Question: Where should I call 'NewRelic.Api.Agent.NewRelic.IgnoreApdex()' or 'NewRelic.Api.Agent.NewRelic.IgnoreTransaction()' in my SignalR hubs to prevent long-running persistent connections from overshadowing my application monitoring logs?

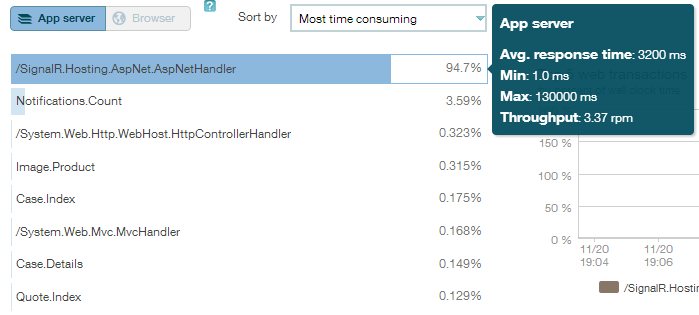
Answer: Oooh, great question and one I hadn't thought about yet myself. I think what you would have to do is write a custom module, since modules execute before all handlers, that detect that the SignalR AspNetHandler handler is the one being requested and, if so, call the NewRelic IgnoreXXX methods at that point.
Just spitballing (e.g. I haven't tested this) that module might look something like this:
'''
public class SignalRNewRelicIgnoreHttpModule : IHttpModule
{
public void Init(HttpApplication context)
{
context.PostMapRequestHandler += (s, a) =>
{
if(HttpContext.Current.Handler is SignalR.Hosting.AspNet.AspNetHandler)
{
NewRelic.Api.Agent.NewRelic.IgnoreTransaction();
}
};
}
public void Dispose()
{
}
}
'''
Then (obviously?) you need to register that module in config like so...
'''
<configuration>
<system.webServer>
<modules>
<add name="SignalRNewRelicIgnoreHttpModule" type="WhateverNamespace.SignalRNewRelicIgnoreHttpModule, WhateverAssemblyName" />
</modules>
</system.webServer>
</configuration>
'''
'''
<configuration>
<system.web>
<httpModules>
<add name="SignalRNewRelicIgnoreHttpModule" type="WhateverNamespace.SignalRNewRelicIgnoreHttpModule, WhateverAssemblyName" />
</httpModules>
</system.web>
</configuration>
'''
---
## UPDATE: 6/25/2013
As warned by @dfowler in the comments, SignalR has since changed its approach to hosting and instead now relies on <URL> to disable tracing for the pipeline:
'''
public class NewRelicIgnoreTransactionOwinModule
{
private AppFunc _nextAppFunc;
public NewRelicIgnoreTransactionOwinModule(AppFunc nextAppFunc)
{
_nextAppFunc = nextAppFunc;
}
public Task Invoke(IDictionary<string, object> environment)
{
// Tell NewRelic to ignore this particular transaction
NewRelic.Api.Agent.NewRelic.IgnoreTransaction();
return _nextAppFunc(environment);
}
}
'''
And then, in your Startup::Configuration method just make sure you add this module to the 'IAppBuilder' before you map any SignalR connections/hubs. That should look something like this:
'''
public class Startup
{
public void Configuration(IAppBuilder app)
{
app.Use(typeof(NewRelicIgnoreTransactionOwinModule));
app.MapHubs();
}
}
'''
Finally, it should be noted that, right now this takes a very simplistic approach that assumes you're not going to have any other Owin requests in your application scope. If you're mixing SignalR into another web app that has other Owin requests this particular module implementation would cause those to be ignored as well, so a more advanced module that maybe checks that the incoming request is actually targeting a SignalR URL would be required. For now, I leave that up to the reader to figure out.